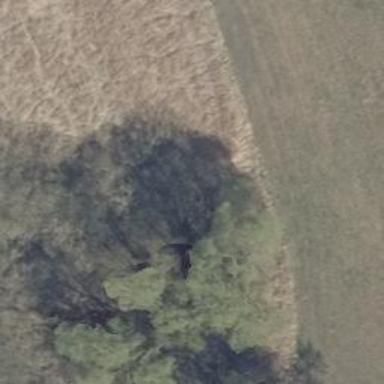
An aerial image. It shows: Single tag "natural: tree."